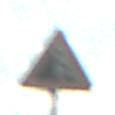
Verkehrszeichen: SteinschlagLinks
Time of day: MorningAfternoon
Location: Outdoor (RoadRail)
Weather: PartlyCloudy
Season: NotSpecified
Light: Natural